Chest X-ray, PA view. Patient: 30 years old, sex F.
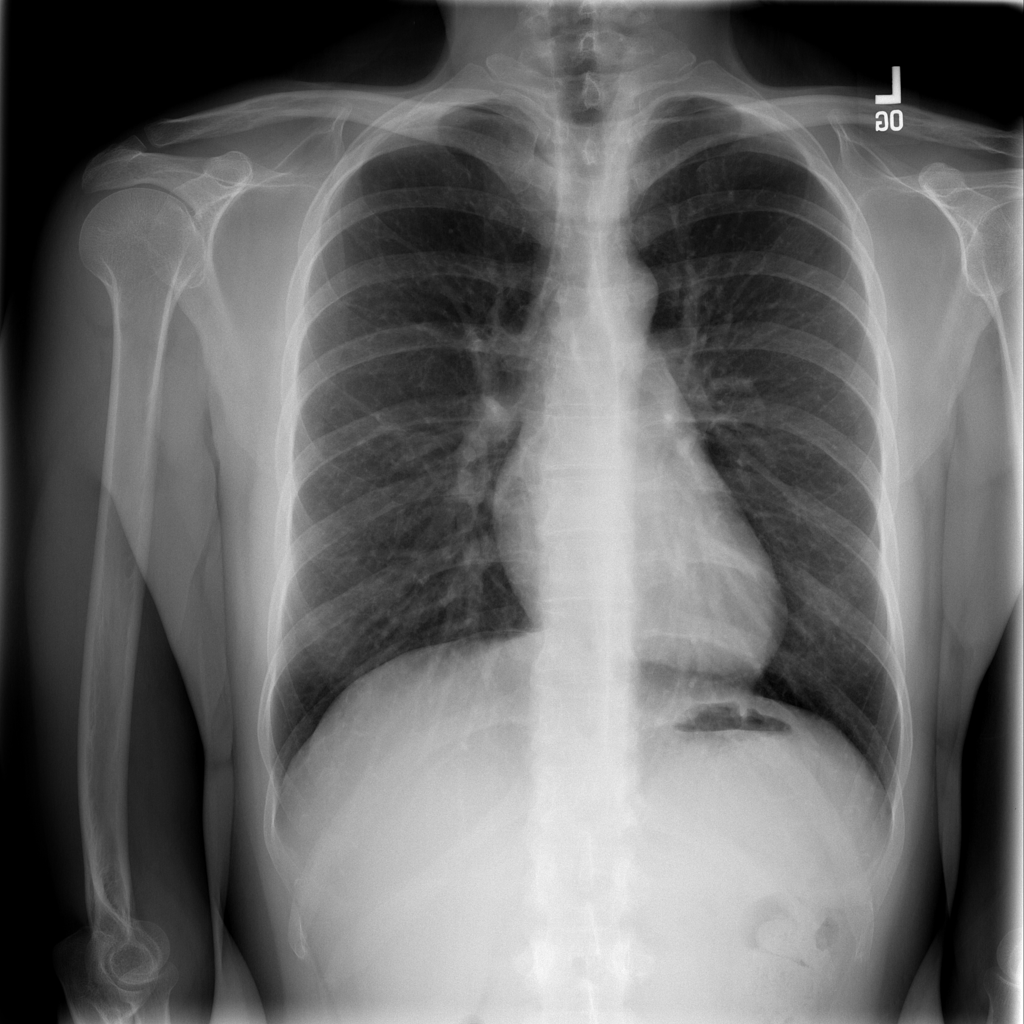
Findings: No Finding